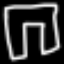
Label: pants